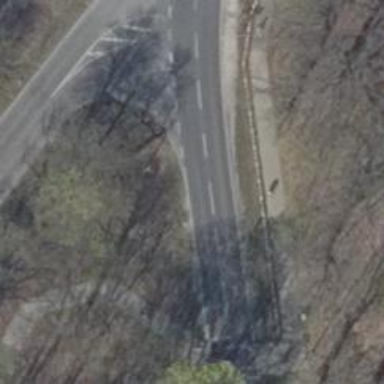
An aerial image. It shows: Secondary road with asphalt surface and lane markings. No sidewalk is present along the road.